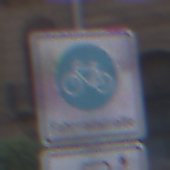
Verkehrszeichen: BeginnFahrradstrasse
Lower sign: MehrspurigeFahrzeugeFrei11
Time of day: SunriseSunset
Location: Outdoor (Urban)
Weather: PartlyCloudy
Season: NotSpecified
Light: Natural